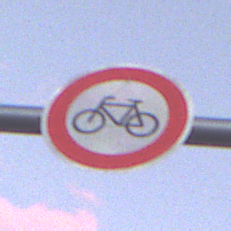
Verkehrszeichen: VerbotRadverkehr
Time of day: SunriseSunset
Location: Outdoor (Suburban)
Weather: PartlyCloudy
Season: NotSpecified
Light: Natural